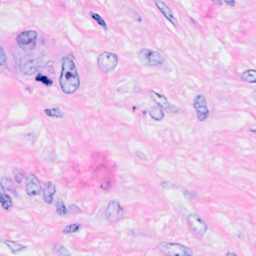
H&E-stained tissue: Breast